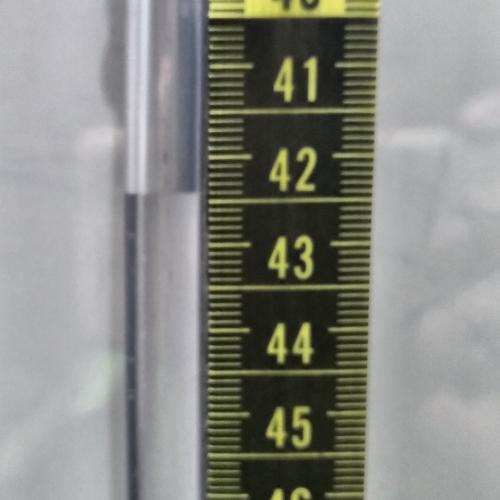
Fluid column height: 42.4 cm